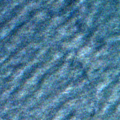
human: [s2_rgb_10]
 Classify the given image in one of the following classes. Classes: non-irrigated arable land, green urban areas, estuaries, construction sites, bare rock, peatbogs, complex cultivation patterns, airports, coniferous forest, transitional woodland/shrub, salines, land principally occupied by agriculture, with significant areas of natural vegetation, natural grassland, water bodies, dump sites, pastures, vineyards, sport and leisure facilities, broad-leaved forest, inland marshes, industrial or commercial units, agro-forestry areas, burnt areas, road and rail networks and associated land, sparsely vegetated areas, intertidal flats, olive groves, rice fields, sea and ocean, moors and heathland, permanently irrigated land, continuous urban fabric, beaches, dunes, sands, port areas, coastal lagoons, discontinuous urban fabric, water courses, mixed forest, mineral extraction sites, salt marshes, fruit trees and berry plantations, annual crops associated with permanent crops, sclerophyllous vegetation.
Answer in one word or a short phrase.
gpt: sea and ocean